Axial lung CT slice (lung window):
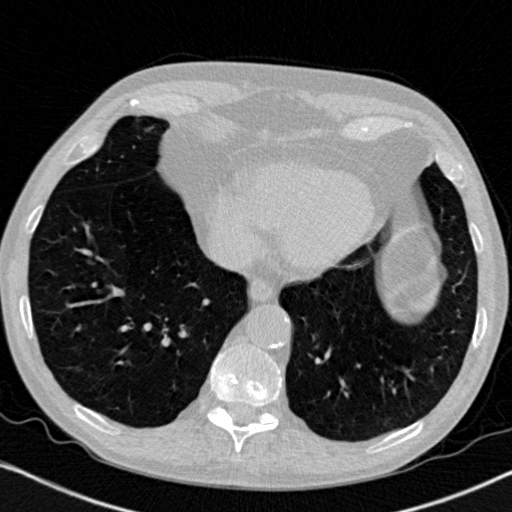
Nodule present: no